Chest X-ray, AP view. Patient: 55 years old, sex F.
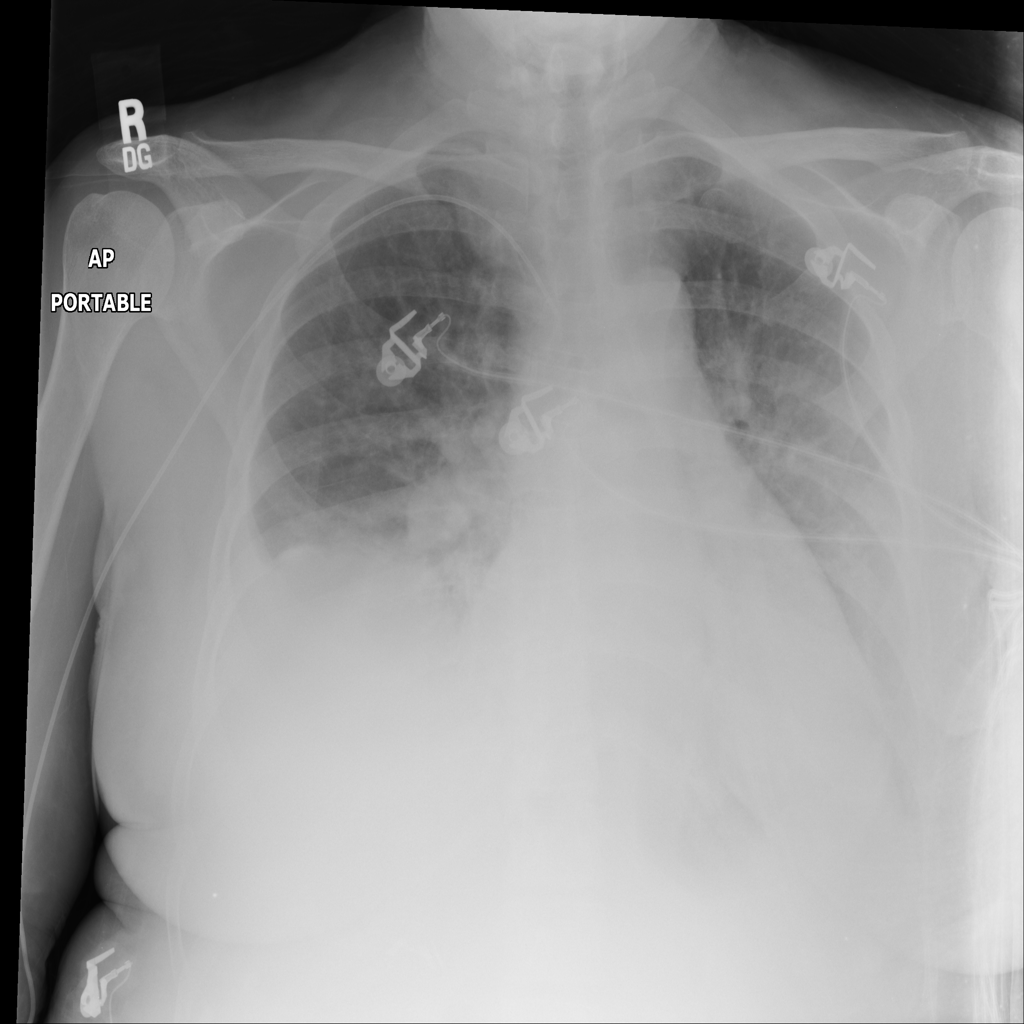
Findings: Effusion, Infiltration